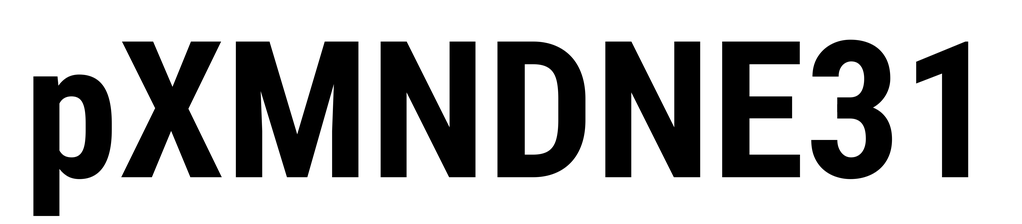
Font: Roboto_Condensed_Bold